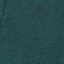
Label: Forest